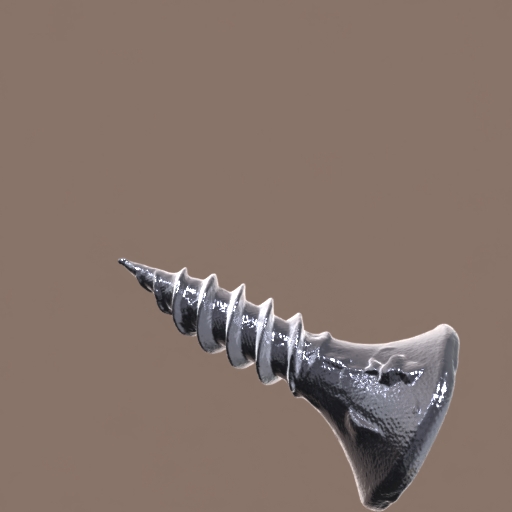
Label: screw